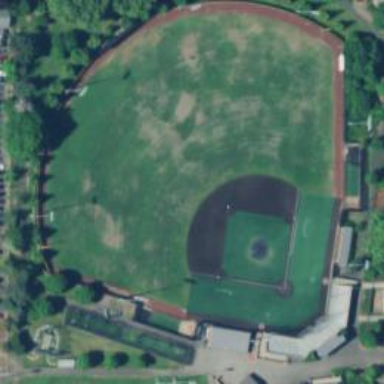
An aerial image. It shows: Baseball pitch for leisure land.